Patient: sex M, age 60
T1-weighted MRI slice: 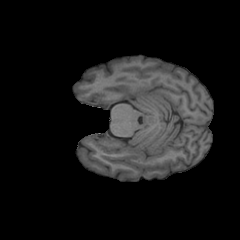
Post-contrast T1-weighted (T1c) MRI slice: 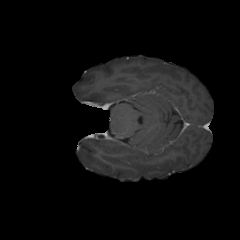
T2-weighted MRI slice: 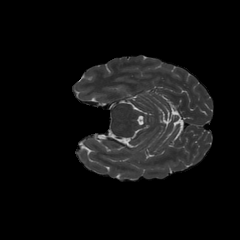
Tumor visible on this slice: no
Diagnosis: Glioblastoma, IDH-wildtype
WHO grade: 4